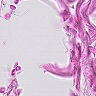
Metastatic tissue present: no